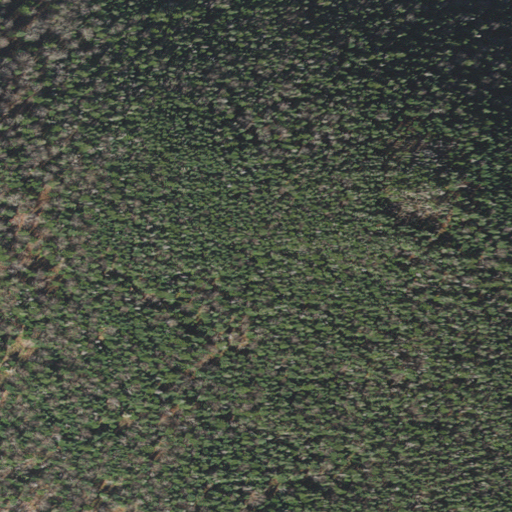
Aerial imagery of mountain in New Hampshire named Deer Mountain containing evergreen forest and mixed forest